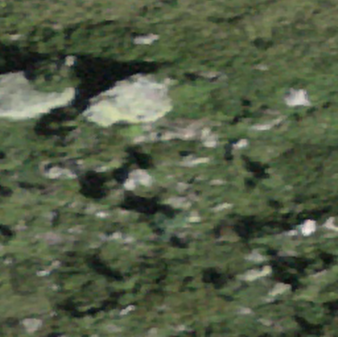
Label: bouldering_area